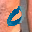
Label: 0